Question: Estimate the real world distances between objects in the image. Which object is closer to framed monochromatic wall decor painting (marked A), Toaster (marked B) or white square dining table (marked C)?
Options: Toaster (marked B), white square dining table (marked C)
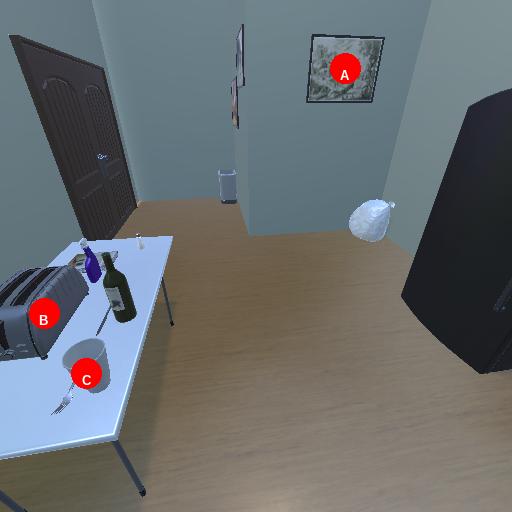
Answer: Toaster (marked B)